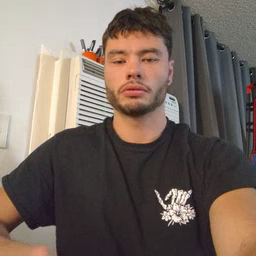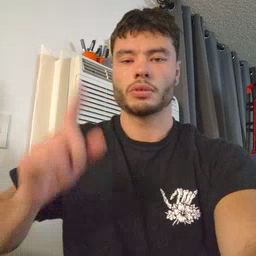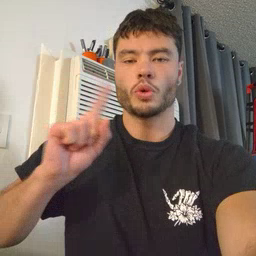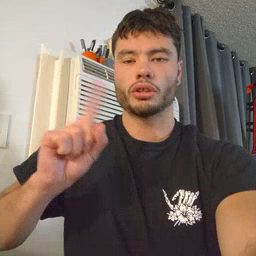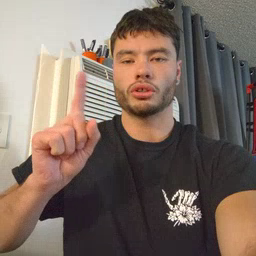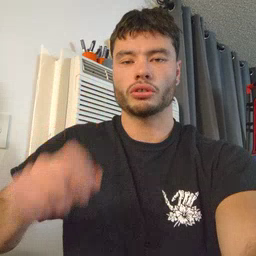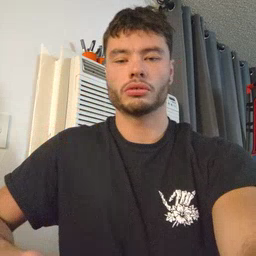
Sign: where